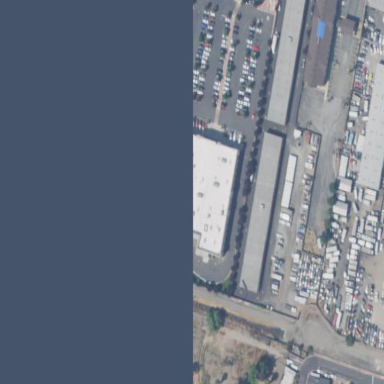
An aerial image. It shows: Building used as fitness center.